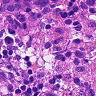
Metastatic tissue present: yes